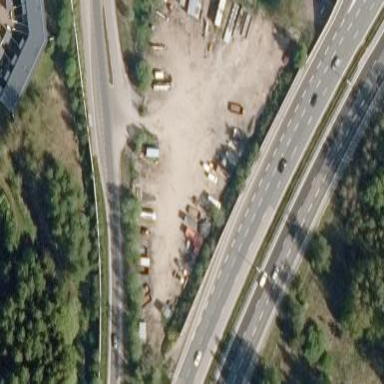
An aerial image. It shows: Industrial area designated as depot.